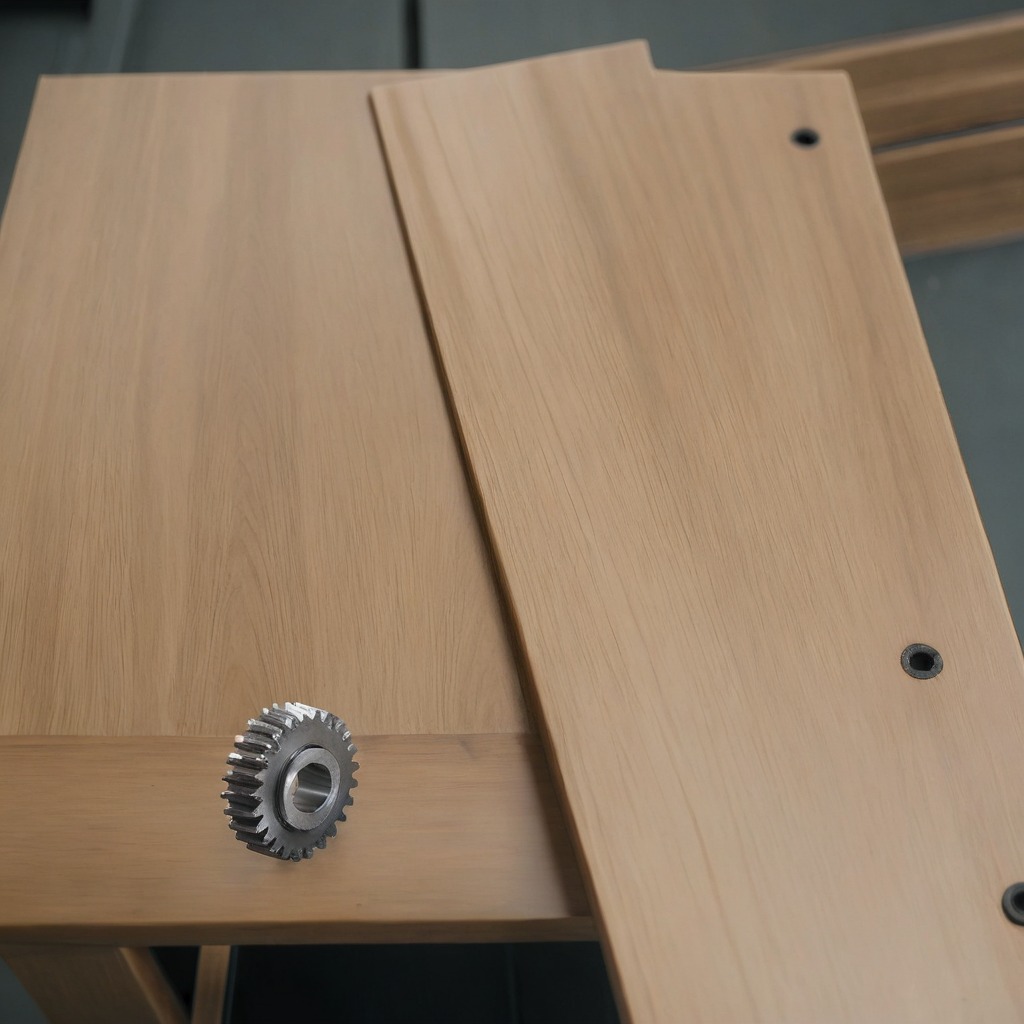
A steel gear with teeth lies on a workbench inside a coastal fishing gear workshop.